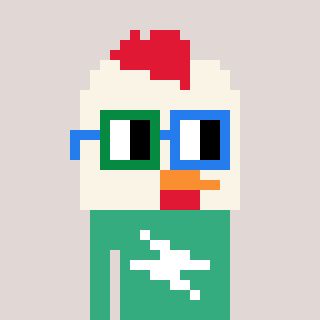
a pixel art character with square green and blue glasses, a chicken-shaped head and a teal-colored body on a warm background